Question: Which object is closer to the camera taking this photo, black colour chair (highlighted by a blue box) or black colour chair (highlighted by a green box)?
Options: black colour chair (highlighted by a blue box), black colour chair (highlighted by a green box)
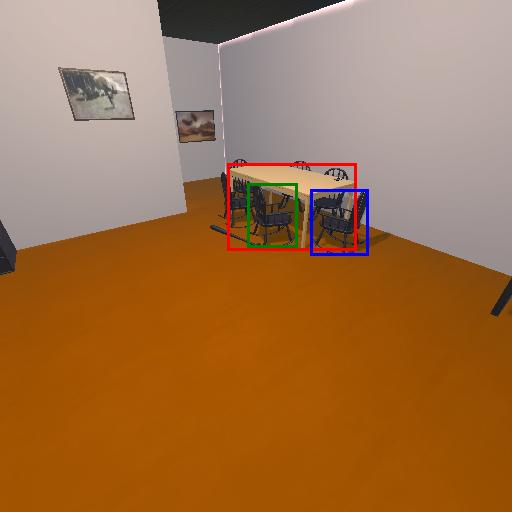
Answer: black colour chair (highlighted by a blue box)